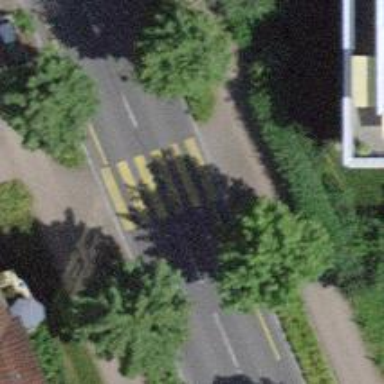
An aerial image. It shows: Kerb serving as barrier.